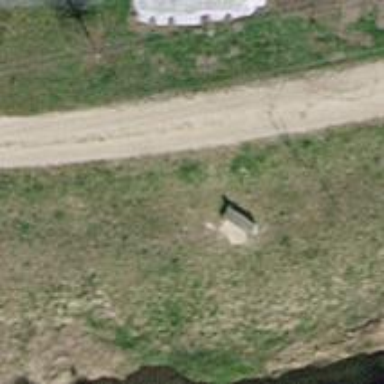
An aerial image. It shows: Brown bench in the vicinity.